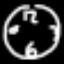
Label: clock